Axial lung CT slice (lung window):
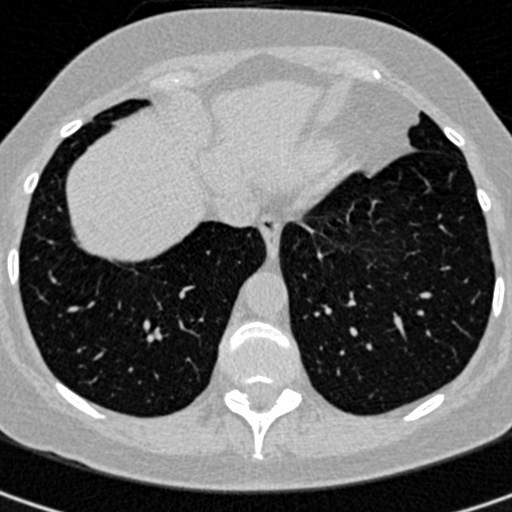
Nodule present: no